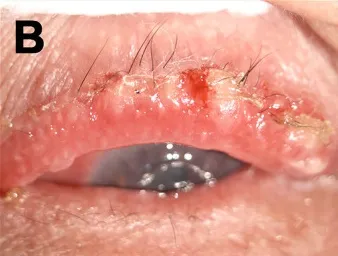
Ocular surface findings. (B) During the second month review after penetrating keratoplasty the patient presenting with small nodules accompanied with bleeding, burst and madarosis in the left eyelid margin.
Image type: medical_photograph (skin_photograph)